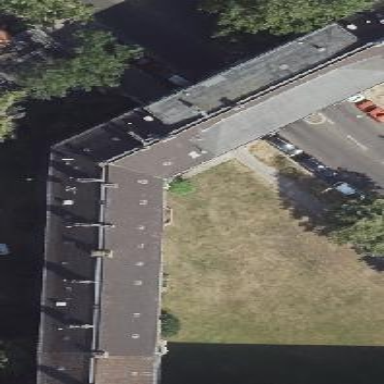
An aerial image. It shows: The image shows part of apartment building.